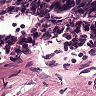
Metastatic tissue present: no